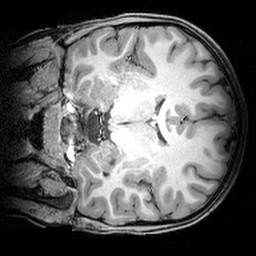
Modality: T1w
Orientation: coronal
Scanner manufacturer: siemens
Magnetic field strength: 3 T
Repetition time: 1.9 s
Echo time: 0.00397 s